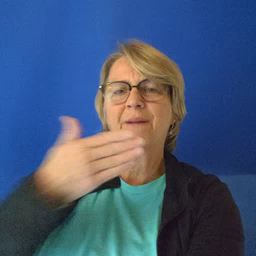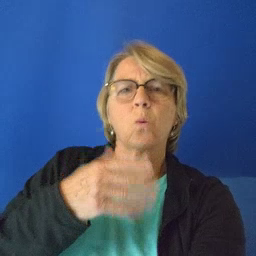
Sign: before